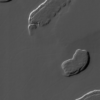
Label: not_dusty